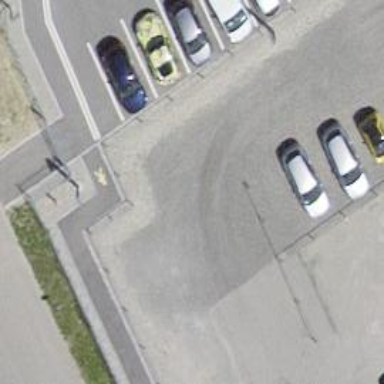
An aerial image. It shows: Road serving as parking aisle.